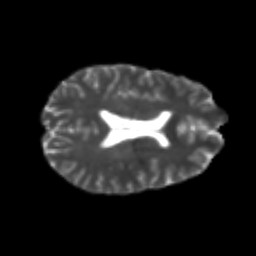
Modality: T2w
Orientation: axial
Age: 22
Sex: female
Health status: healthy
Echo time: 0.074 s